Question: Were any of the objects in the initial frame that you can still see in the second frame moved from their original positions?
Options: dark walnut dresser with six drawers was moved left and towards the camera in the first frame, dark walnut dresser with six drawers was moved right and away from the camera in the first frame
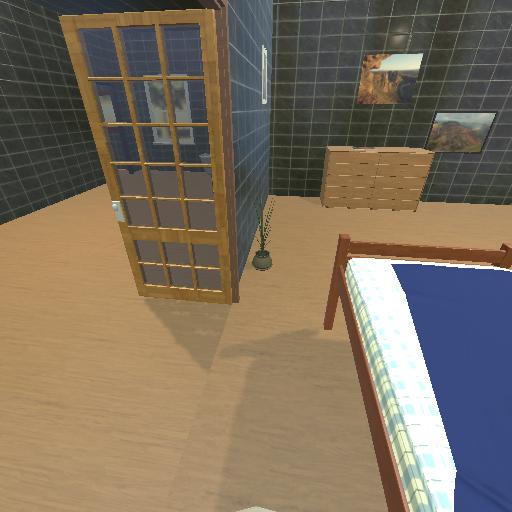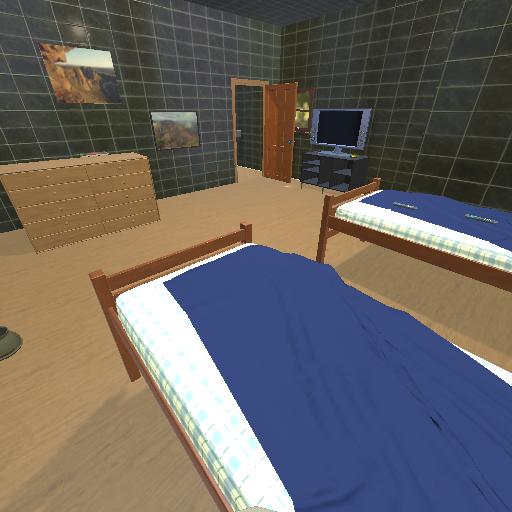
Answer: dark walnut dresser with six drawers was moved left and towards the camera in the first frame